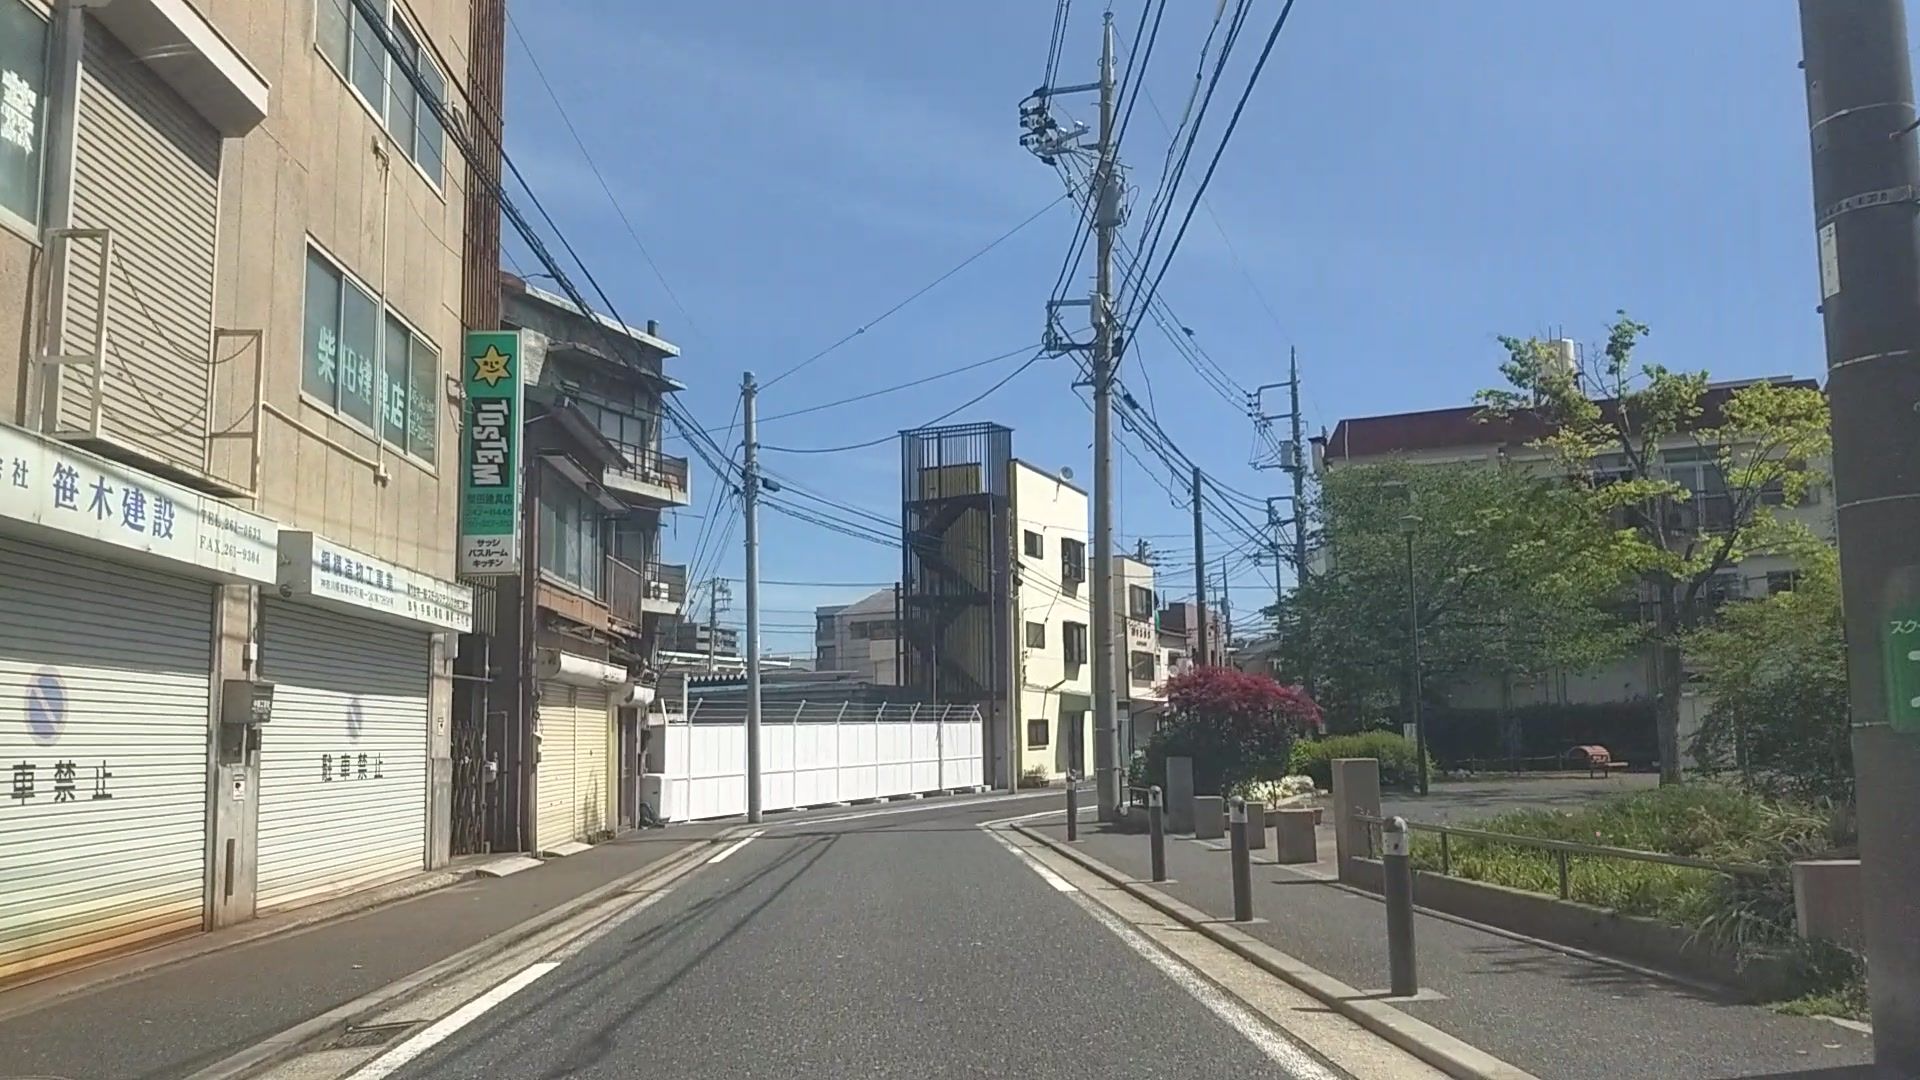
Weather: clear
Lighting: day
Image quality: good
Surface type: driving surface
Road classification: residential
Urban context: urban centre
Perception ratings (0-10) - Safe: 2.86, Lively: 7.26, Beautiful: 1.04, Boring: 2.5, Depressing: 6.63, Wealthy: 4.43